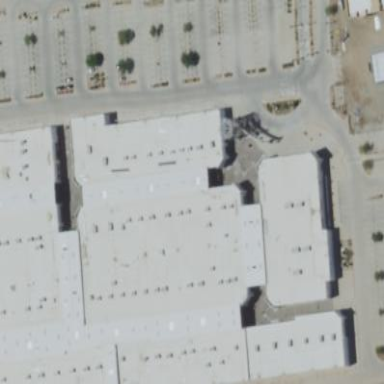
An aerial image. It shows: Commercial building.